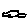
Label: car